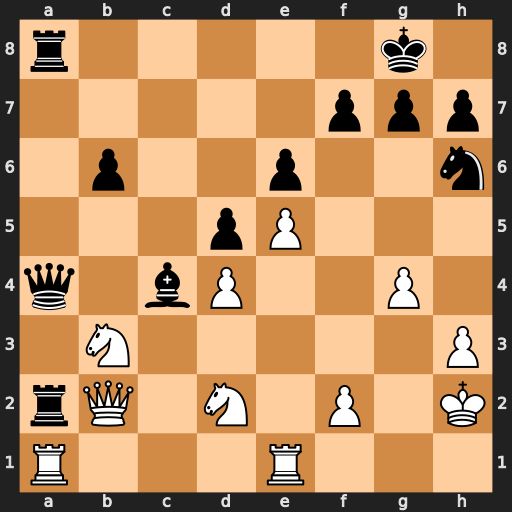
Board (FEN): r5k1/5ppp/1p2p2n/3pP3/q1bP2P1/1N5P/rQ1N1P1K/R3R3
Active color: w
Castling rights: -
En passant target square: -
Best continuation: Rxa2 Qxa2 Ra1 Qxa1 Nxa1